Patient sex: M
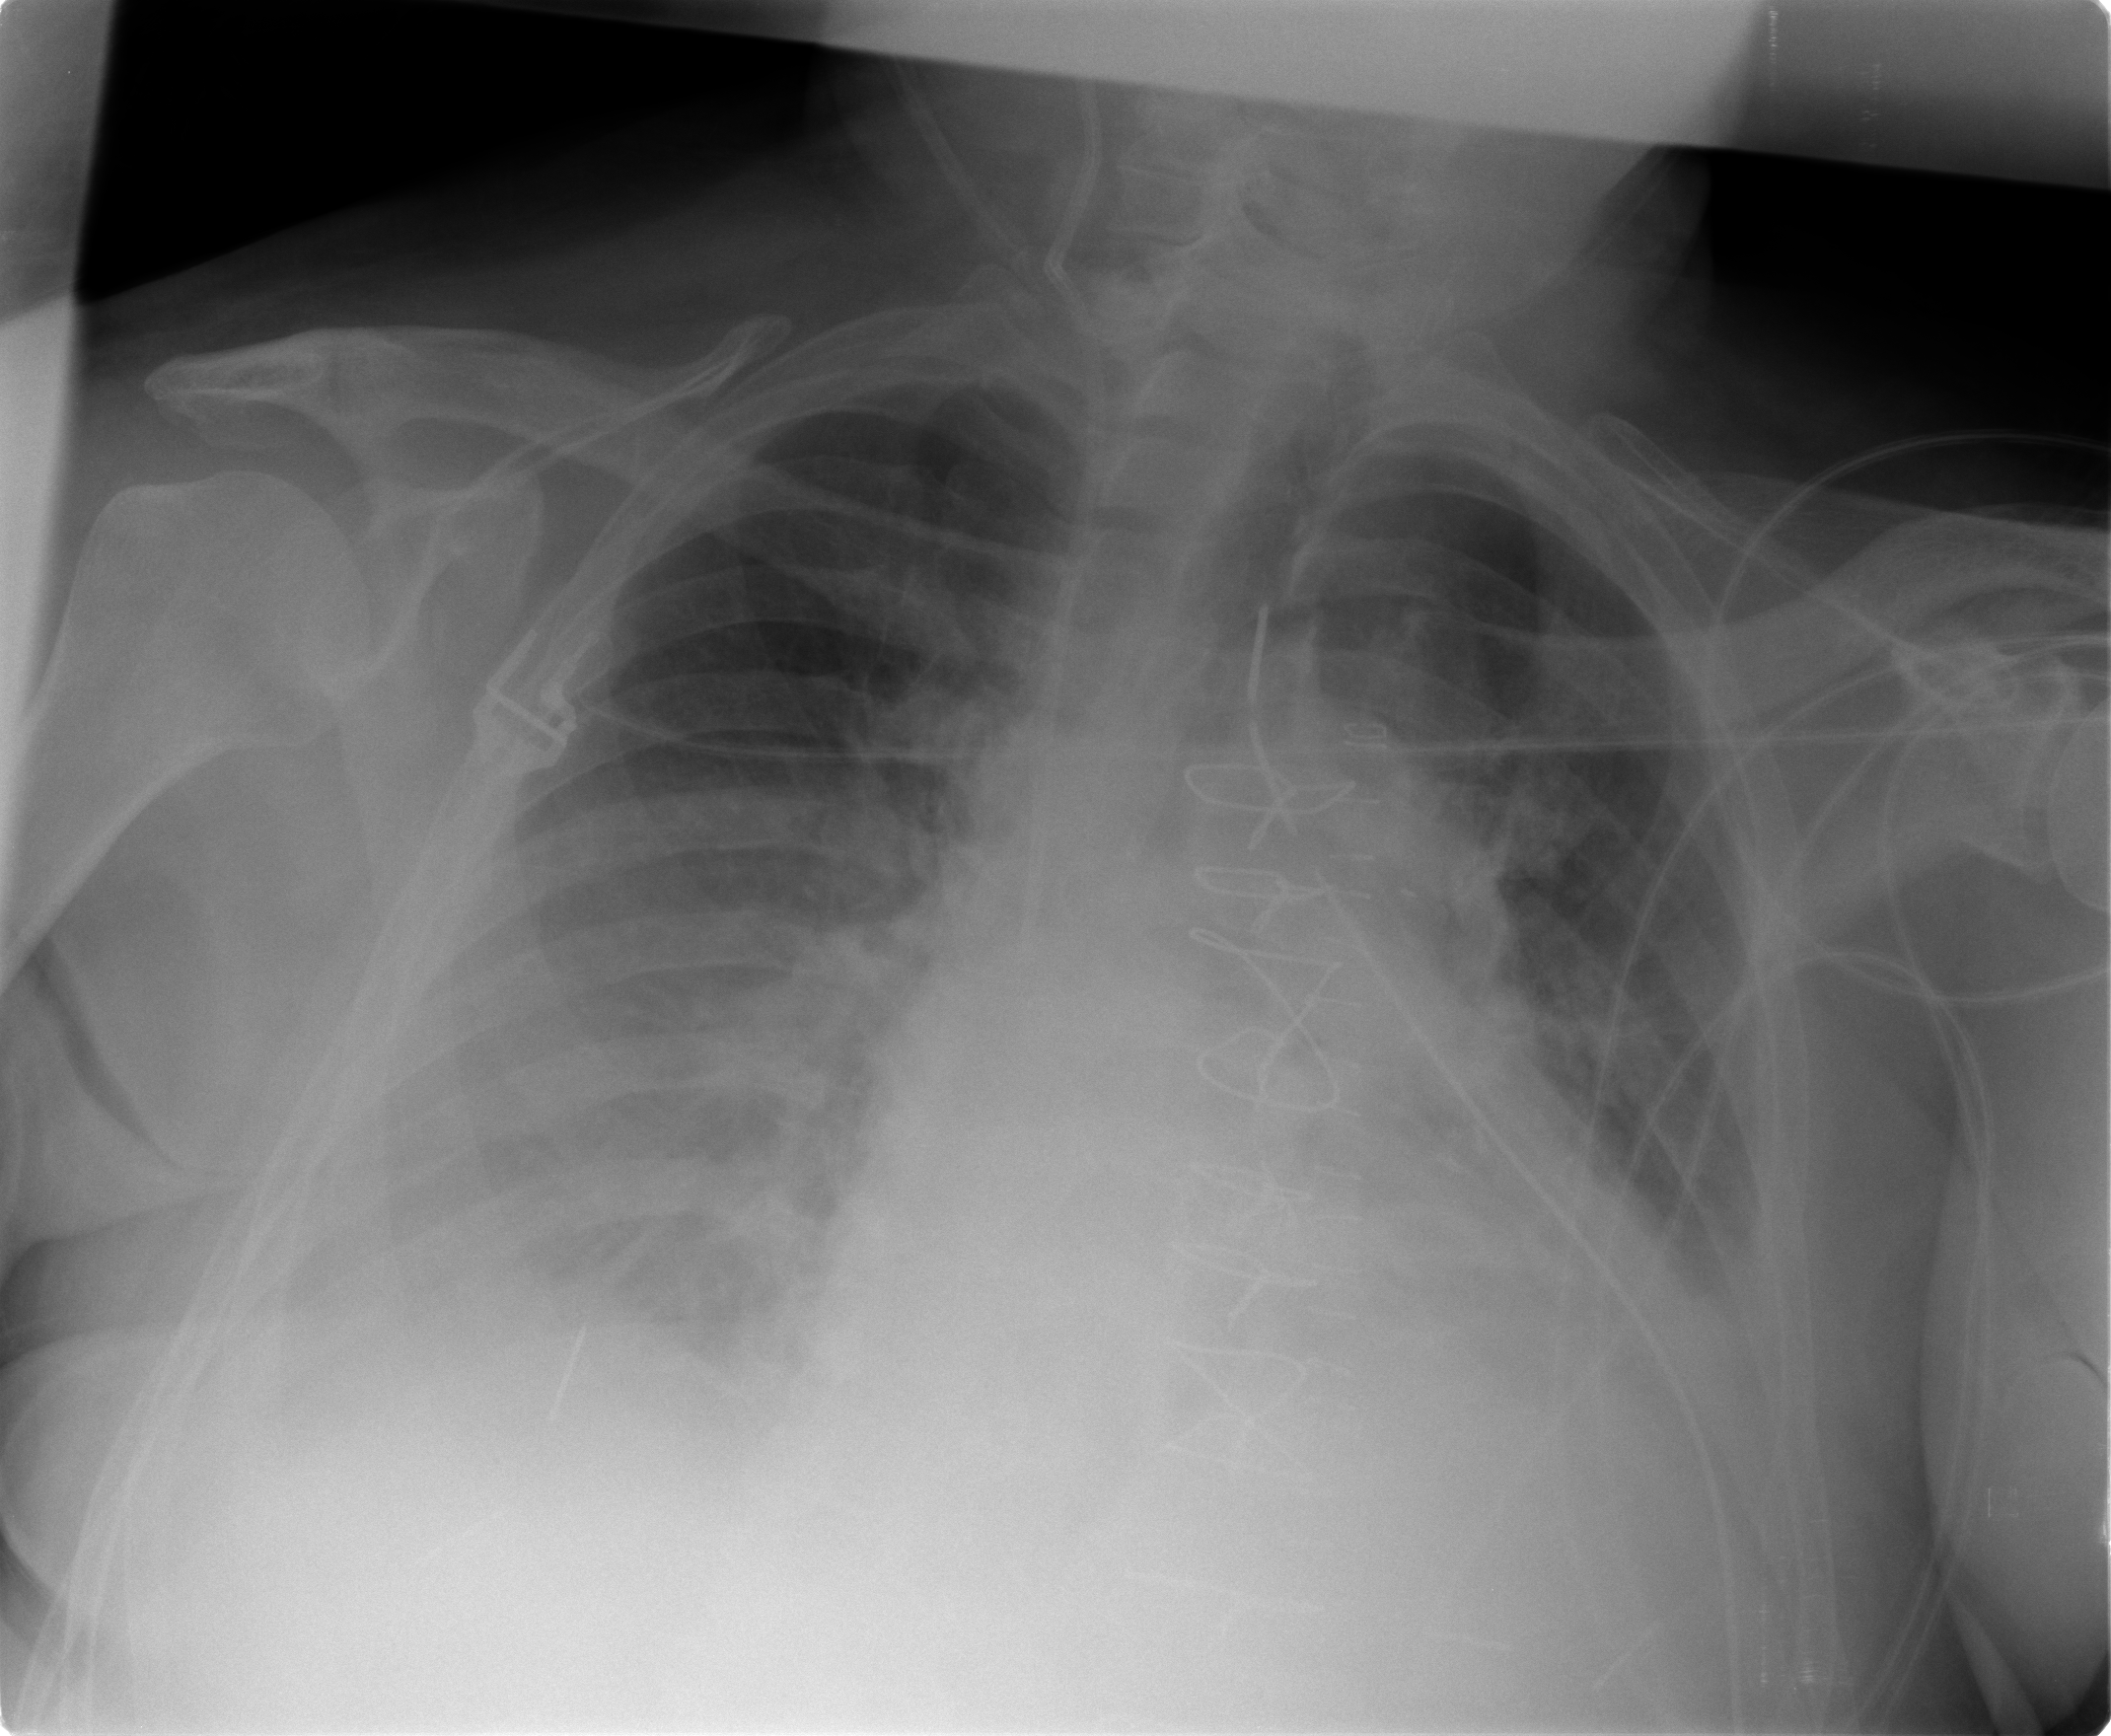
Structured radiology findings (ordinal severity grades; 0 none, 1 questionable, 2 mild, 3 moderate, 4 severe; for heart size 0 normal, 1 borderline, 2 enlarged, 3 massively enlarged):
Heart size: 2
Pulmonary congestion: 3
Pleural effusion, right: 2
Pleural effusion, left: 2
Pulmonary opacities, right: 0
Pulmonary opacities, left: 0
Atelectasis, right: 2
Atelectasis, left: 2